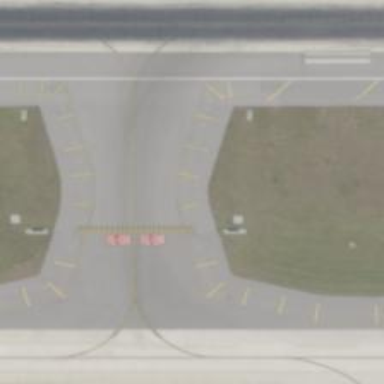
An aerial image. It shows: Image of taxiway at airport.